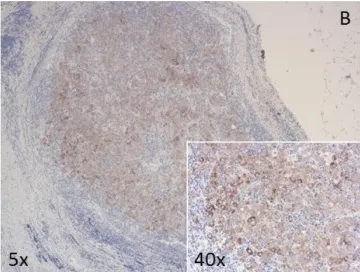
With only focal and weak positivity for cytokeratins AE1/AE3 A lot of immunohistochemical markers were performed (WT1, S100, Ber-EP4, oestrogen receptor, p63, ALK, BRAF, CD45, CD68 and CD79) and resulted negative.
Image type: pathology (immunostaining)